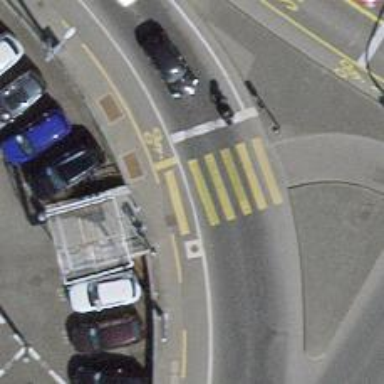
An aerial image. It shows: Kerb barrier.